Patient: sex F, age 59
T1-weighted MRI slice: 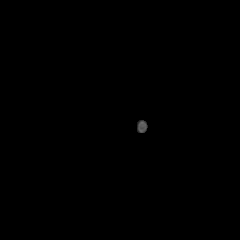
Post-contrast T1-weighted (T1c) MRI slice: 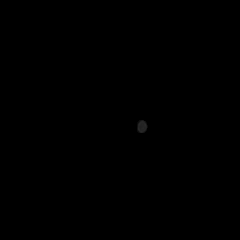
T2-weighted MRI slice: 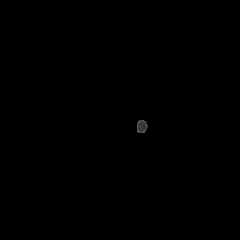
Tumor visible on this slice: no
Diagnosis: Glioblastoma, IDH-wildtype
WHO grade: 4